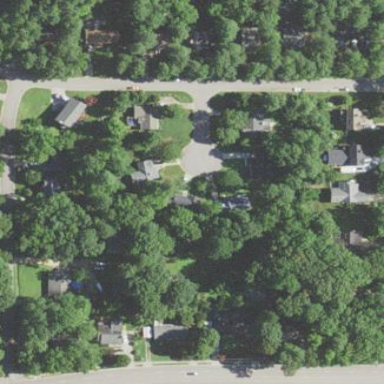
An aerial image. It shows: Residential area within neighborhood.